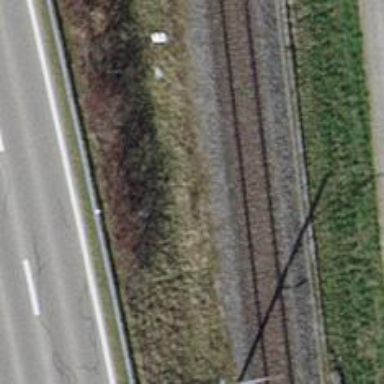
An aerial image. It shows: Single-track electrified railway with contact line.